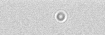
Label: camera_spot